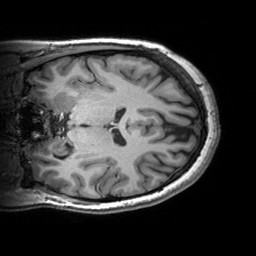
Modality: T1w
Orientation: coronal
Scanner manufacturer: siemens
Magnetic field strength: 3 T
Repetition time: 2.53 s
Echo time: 0.00299 s